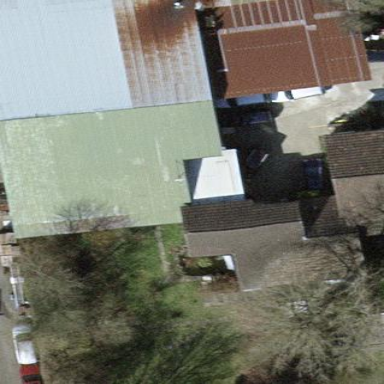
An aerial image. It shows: Industrial building used as car repair shop with gabled metal roof.